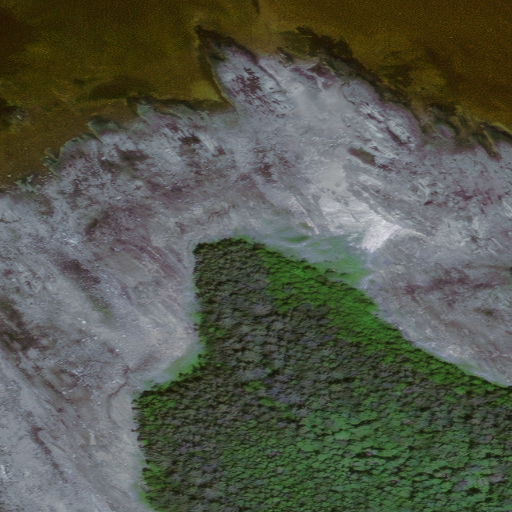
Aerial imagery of cape in Alaska named Barlow Point containing only unknown